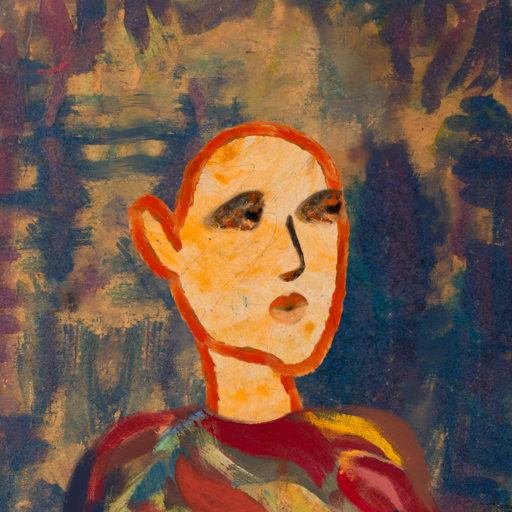
Background: InTheSun, Head And Neck Side: Experience, Face Side: Gypsy_Queen, Bust: Mother_And_Son_Son, Hair Side: Blank, Head Accessory: Blank, Second Necklace: Blank, Necklace: Blank, Baby: Blank